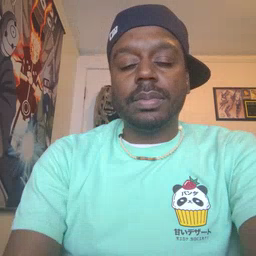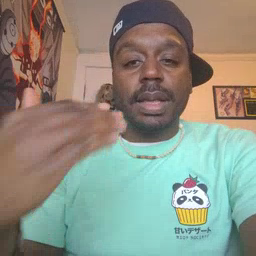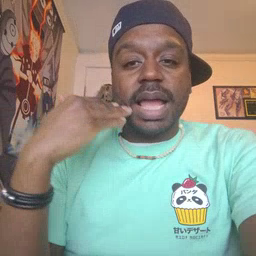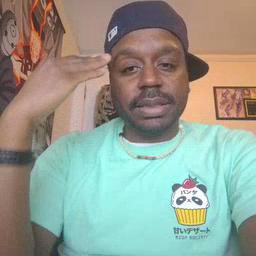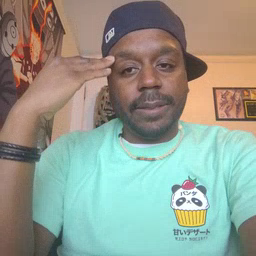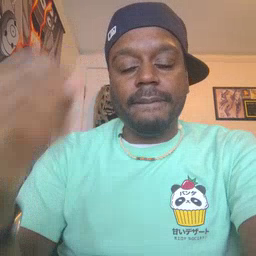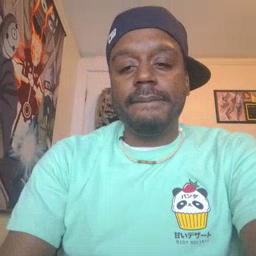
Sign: head